Введение: Люди, живущие в более холодном климате, могли заметить, что когда они наливают стакан холодной воды из-под крана, она получается мутной. Причина этого заключается в следующем: при уменьшении давления (в трубе оно высокое) и нагревании воды растворенный газ начинает образовывать маленькие пузырьки. В этой задаче нужно рассчитать размер такого пузырька в воде. Экспериментатор собрал установку для наблюдения за пузырьками. Она состоит из: - прямоугольного аквариума со стеклянными стенками, - лазера, луч которого падает перпендикулярно стенке аквариума, - фотоаппарата, направленного на соседнюю стенку аквариума. Пузырек газа попал в луч лазера, и экспериментатор снял пять фотографий пузырька, непрерывно дефокусируя объектив. Дефокусировка означает, что только фокусное расстояние, а положение объектива при этом не менялось (см. рисунок). Прямая объектив-пузырек перпендикулярна направлению лазерного луча. Пузырек постоянно находится в луче лазера. Ниже приведены пять последовательных фотографий пузырька, обозначенные цифрами 1-5.
Найдите диаметр пузырька. Параметры: - коэффициент преломления воды относительно газа $n=1.3$, - длина волны лазера $\lambda=488~\text{нм}$, - объектив фотоаппарата можно считать одиночной выпуклой линзой с фокусным расстоянием $f=10~\text{см}$ и диаметром $D=3.6~\text{см}$ (изменение фокусного расстояния процессе дефокусировки составило менее 10%), - расстояние от пузырька до объектива $L=30~\text{см}$ (точнее это расстояние от объектива до кажущегося положения пузырька, если смотреть из центра объектива, см рисунок).
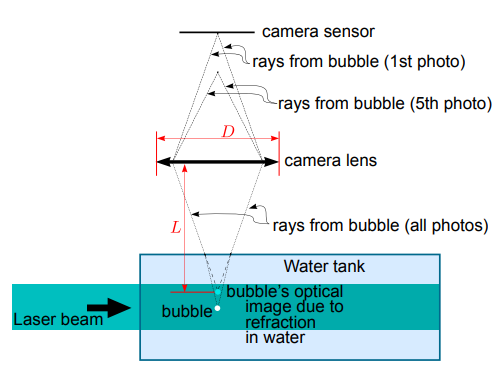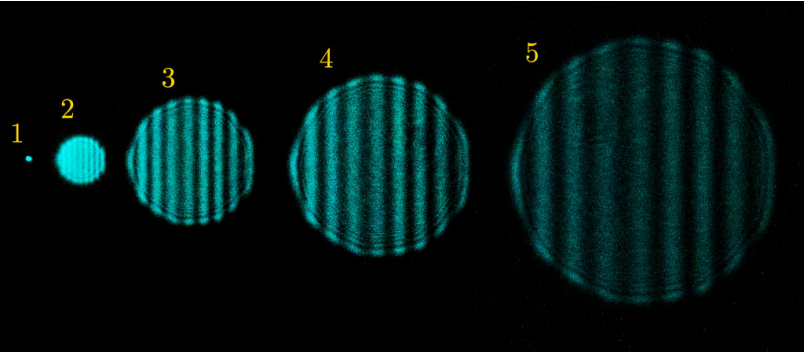
Ответ: $d\approx 60~\text{мкм}$
Темы:
T, ★, Оптика, Геометрическая оптика, Волновая оптика, Обработка фотографии, Интерференция, Physics Cup, 2013